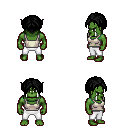
a pixel art fantasy rpg character, male body template, orc, green skin, white pirate shirt, white pants, black parted hairstyle, four views (front, back, left, right), 2x2 character sprite sheet, small pixel art, hard edges, no anti-aliasing